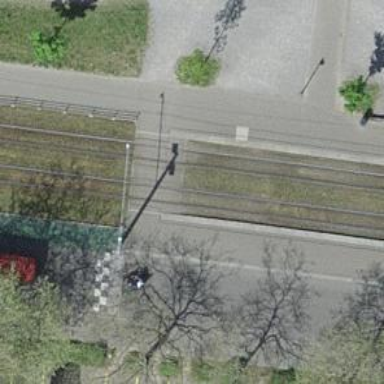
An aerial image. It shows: Tram stop with public transport stop position.